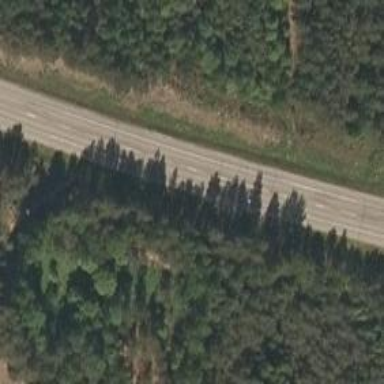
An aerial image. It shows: Asphalt motorroad with trunk classification.